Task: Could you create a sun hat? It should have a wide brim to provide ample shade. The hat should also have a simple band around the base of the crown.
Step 37:
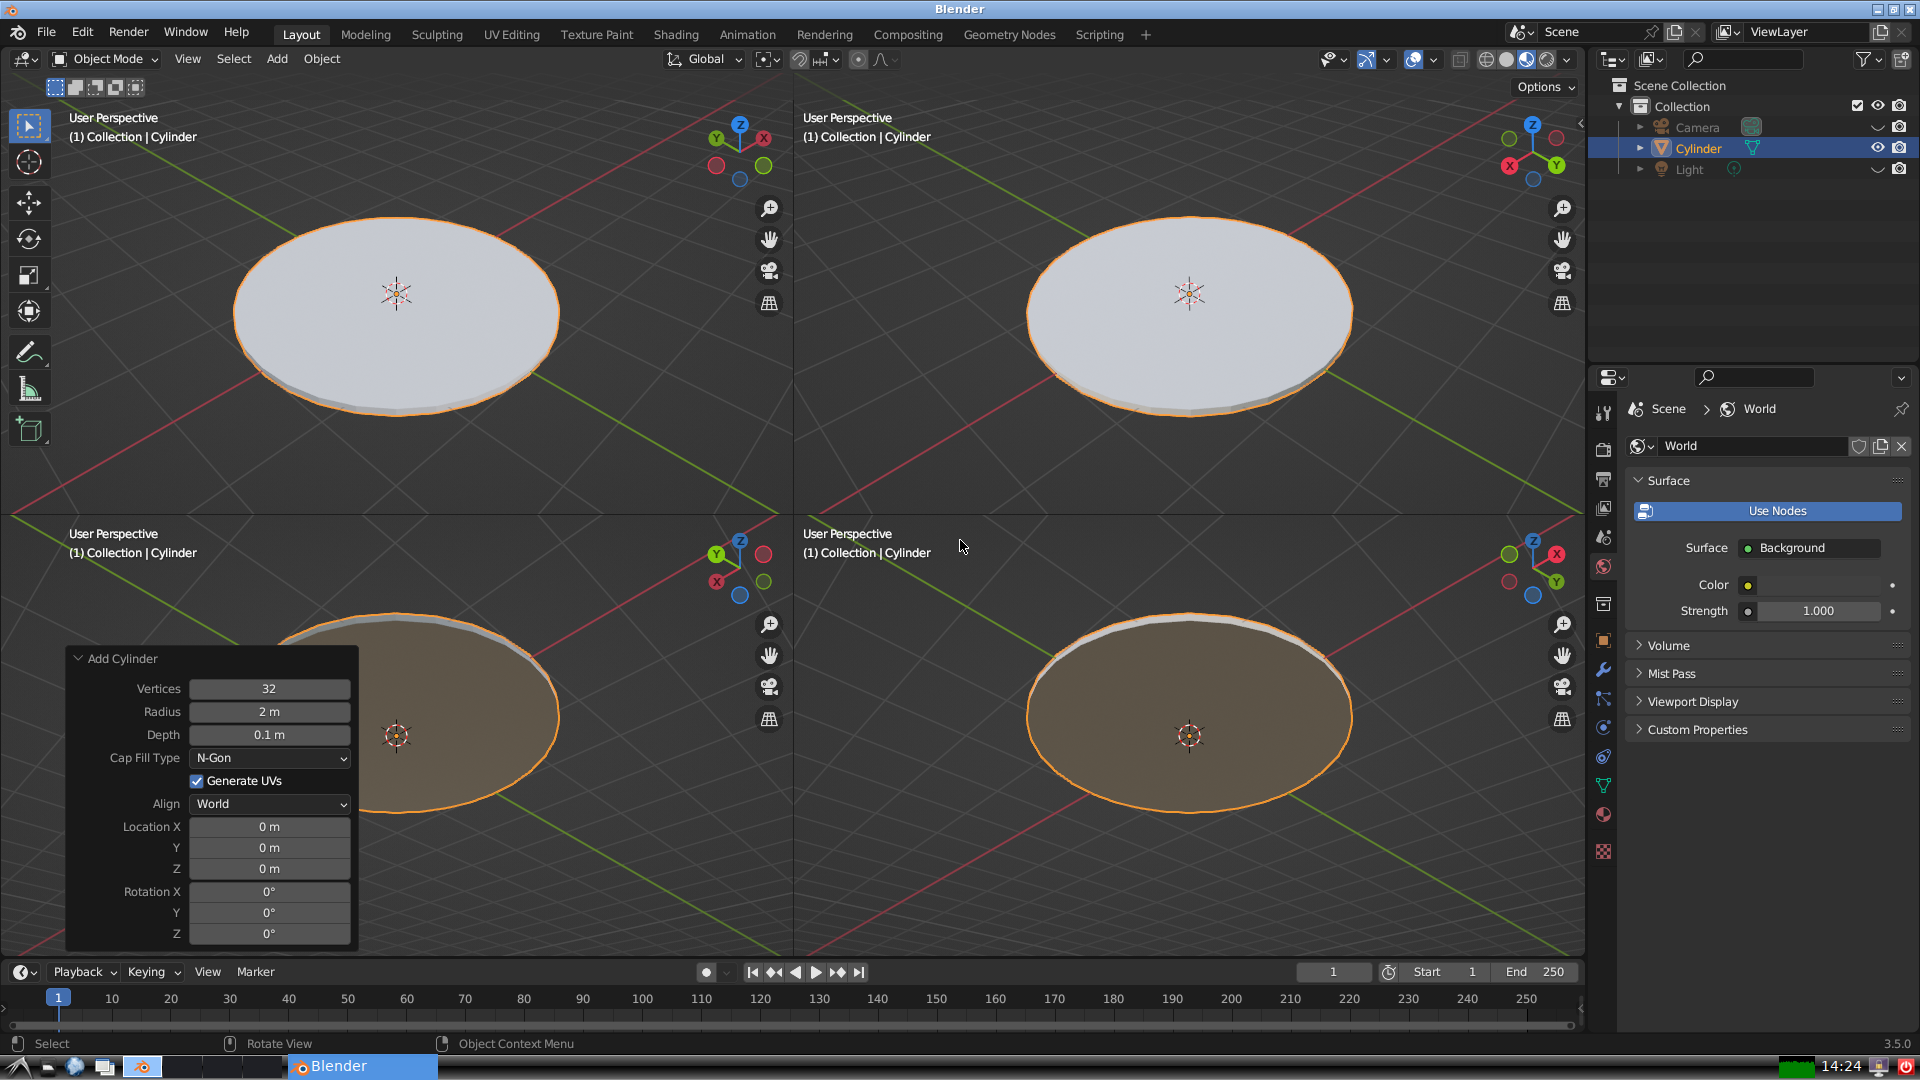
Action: {"key_press": ['Ctrl, Home']}